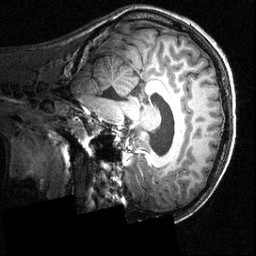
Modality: T1w
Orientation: sagittal
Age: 16
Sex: male
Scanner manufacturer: siemens
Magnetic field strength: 3.951 T
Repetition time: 1.5 s
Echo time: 0.00335 s